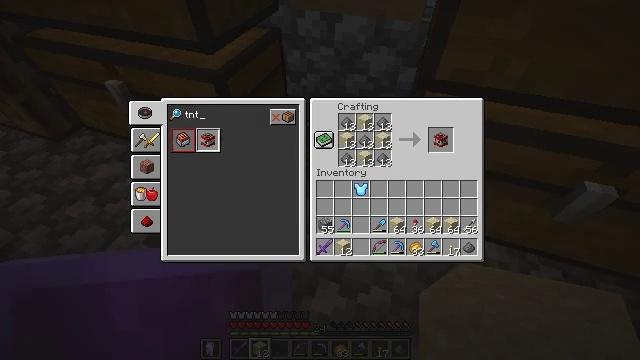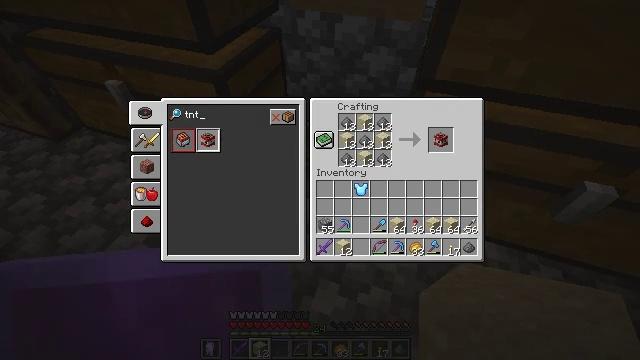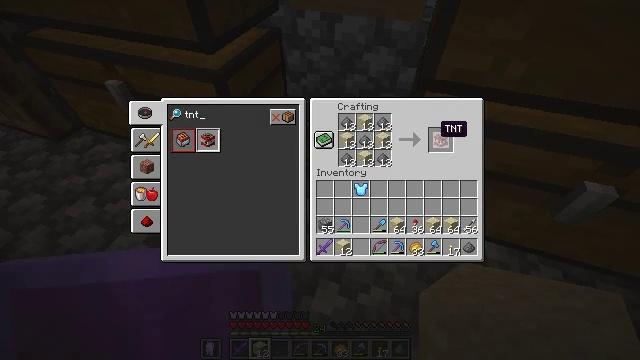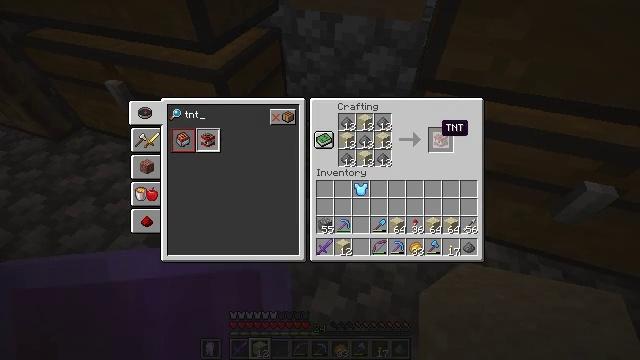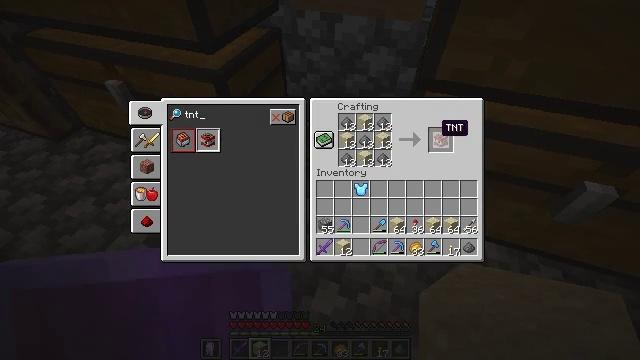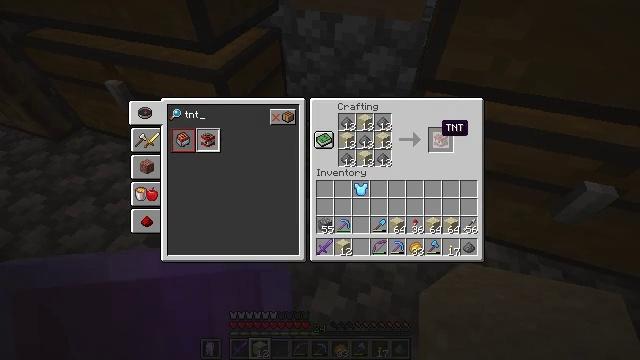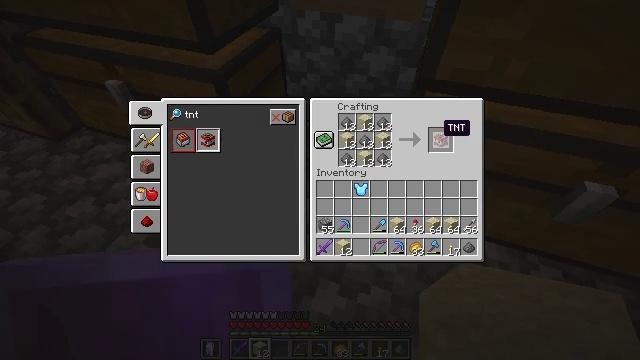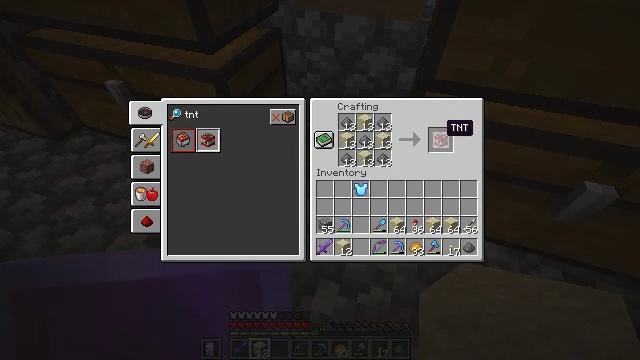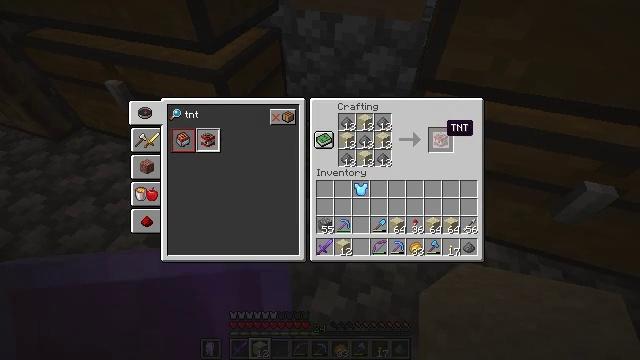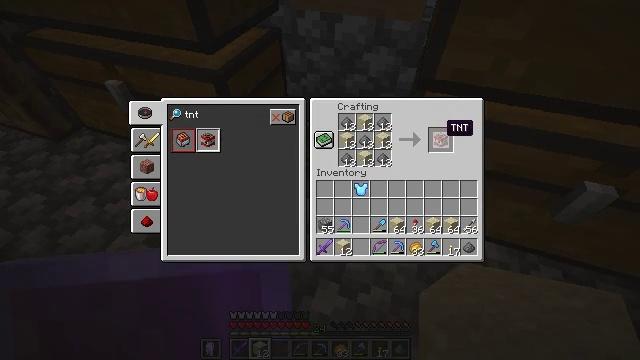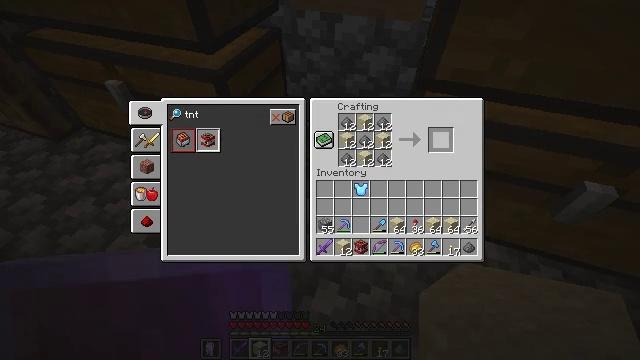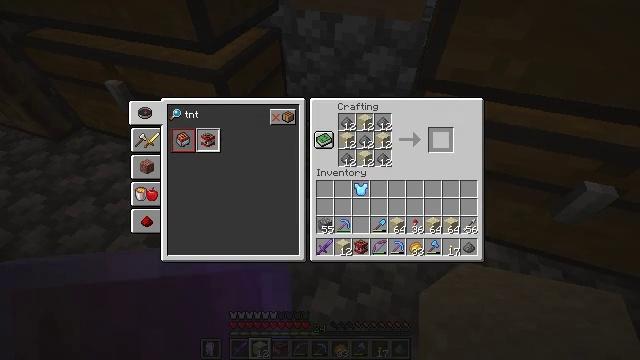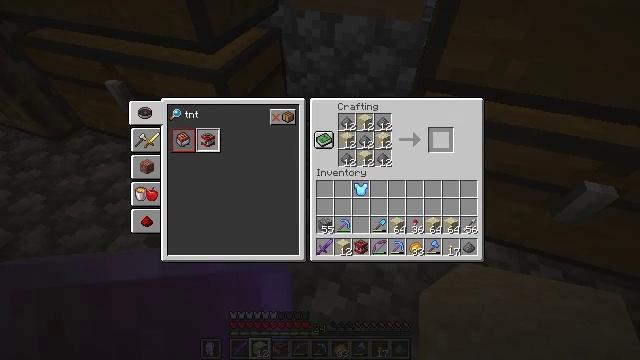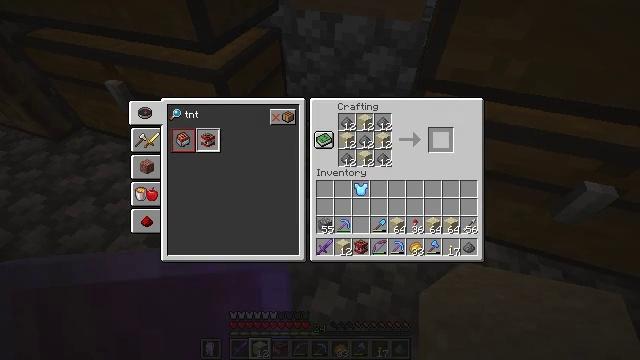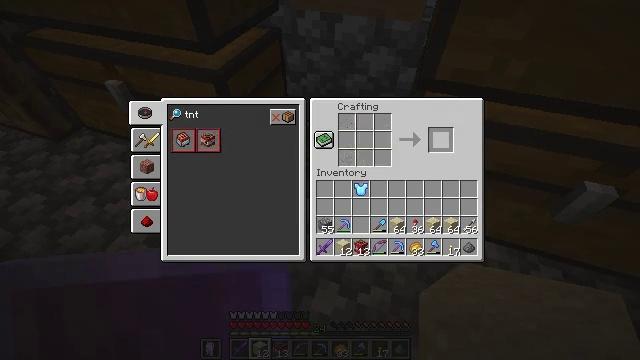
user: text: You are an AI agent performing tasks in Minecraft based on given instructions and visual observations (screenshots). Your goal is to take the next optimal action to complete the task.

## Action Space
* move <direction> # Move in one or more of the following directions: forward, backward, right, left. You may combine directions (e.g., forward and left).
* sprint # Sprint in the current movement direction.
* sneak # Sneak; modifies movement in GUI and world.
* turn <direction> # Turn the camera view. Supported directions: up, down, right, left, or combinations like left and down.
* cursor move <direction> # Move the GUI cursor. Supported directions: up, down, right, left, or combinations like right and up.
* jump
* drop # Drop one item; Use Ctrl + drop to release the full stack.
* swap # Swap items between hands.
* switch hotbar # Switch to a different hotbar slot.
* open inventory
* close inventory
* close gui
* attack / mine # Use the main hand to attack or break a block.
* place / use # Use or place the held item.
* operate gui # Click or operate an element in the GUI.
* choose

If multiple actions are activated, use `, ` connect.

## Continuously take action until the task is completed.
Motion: motion action
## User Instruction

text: Place gunpowder and sand on the crafting grid to craft TNT.
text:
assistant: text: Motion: cursor move right
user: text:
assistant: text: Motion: sneak, cursor move right
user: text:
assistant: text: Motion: sneak
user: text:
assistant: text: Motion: sneak
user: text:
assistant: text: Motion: sneak
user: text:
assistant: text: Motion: sneak
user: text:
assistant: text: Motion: sneak
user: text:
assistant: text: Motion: sneak
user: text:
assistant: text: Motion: sneak
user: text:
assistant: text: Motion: sneak, operate gui
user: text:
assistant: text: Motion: sneak, operate gui
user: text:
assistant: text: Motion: sneak, operate gui
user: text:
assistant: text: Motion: sneak
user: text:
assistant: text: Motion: sneak
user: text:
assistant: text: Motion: sneak